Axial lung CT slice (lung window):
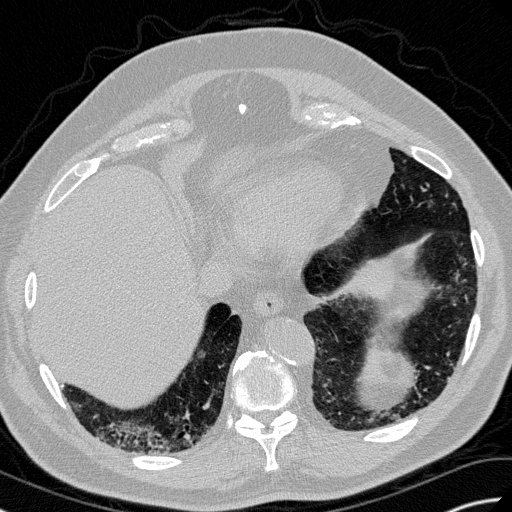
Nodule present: no